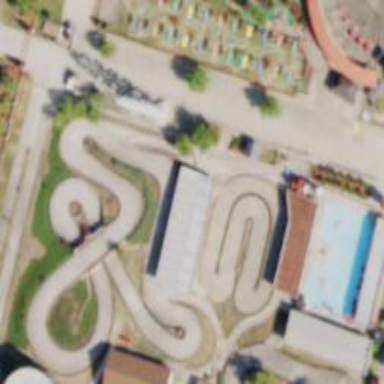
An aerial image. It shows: Karting raceway for sports enthusiasts.